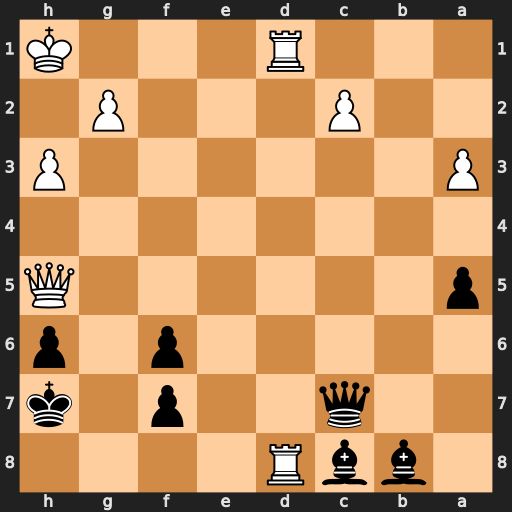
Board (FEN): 1bbR4/2q2p1k/5p1p/p6Q/8/P6P/2P3P1/3R3K
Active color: b
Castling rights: -
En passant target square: -
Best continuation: Qh2#